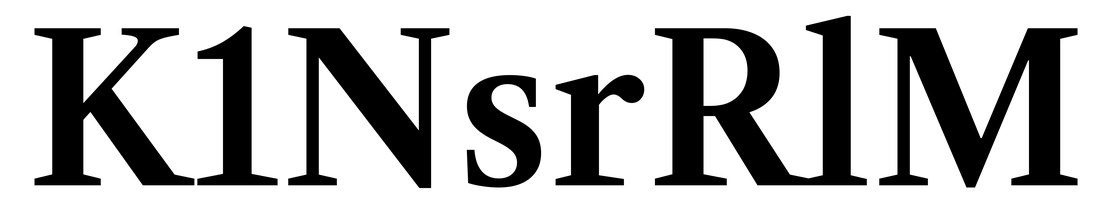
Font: LibreCaslonText_SemiBold